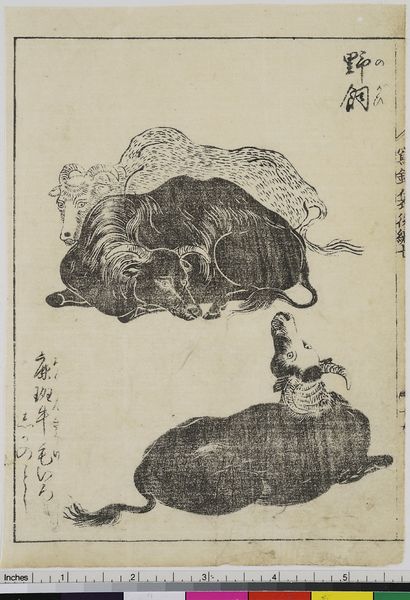
Künstler: Tachibana Morikuni
Standort: Hamburg
Institution: Museum für Kunst und Gewerbe Hamburg
Schlagwörter: schwarz, tiere, kühe, drei, holzschnitt, japan, schrift, rind, tierbild, druckgraphik, druckgrafik, hörner, zeit, ochsen, ziegen, rindvieh, schwarzlinienschnitt, edo, reproduktionen, druckerzeugnisse, schwarzdruck, schwarzliniendruck, schwarzlinientechnik